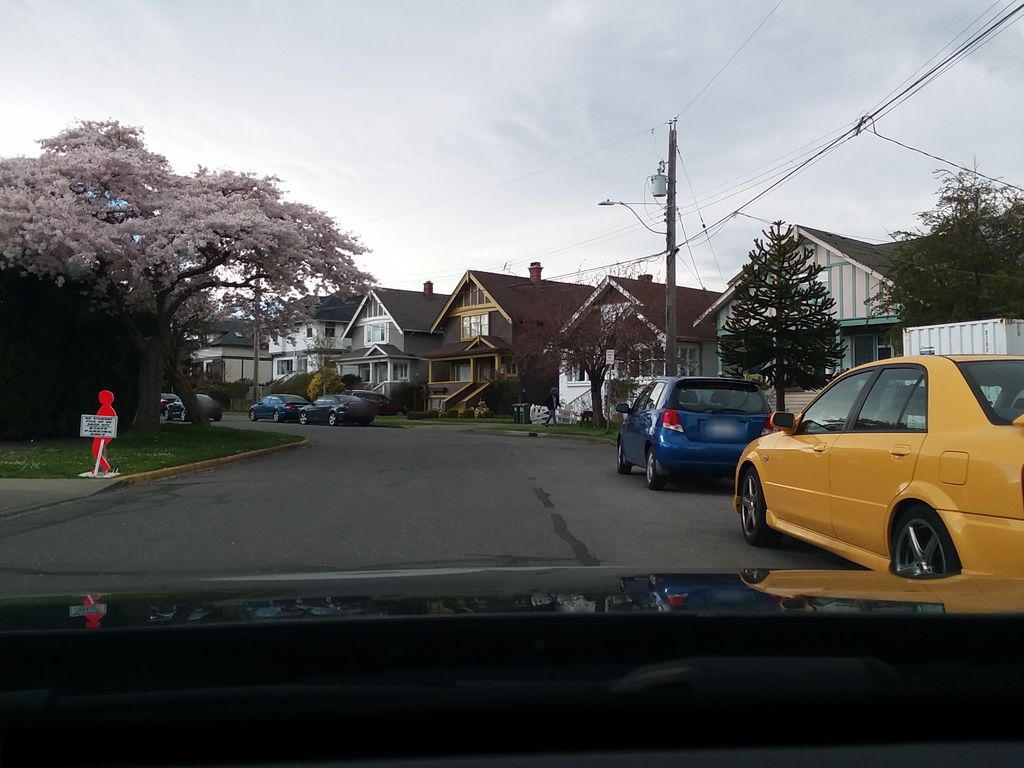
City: victoria